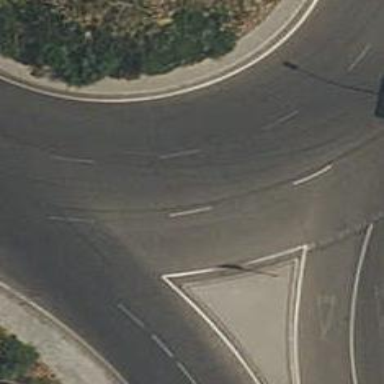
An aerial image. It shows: Residential road with roundabout.